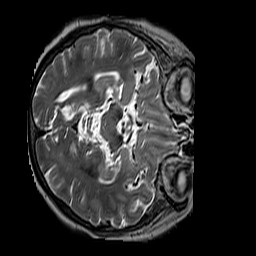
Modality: T2w
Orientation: axial
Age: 68
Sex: female
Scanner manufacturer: siemens
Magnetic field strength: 3 T
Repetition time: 3.2 s
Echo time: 0.212 s